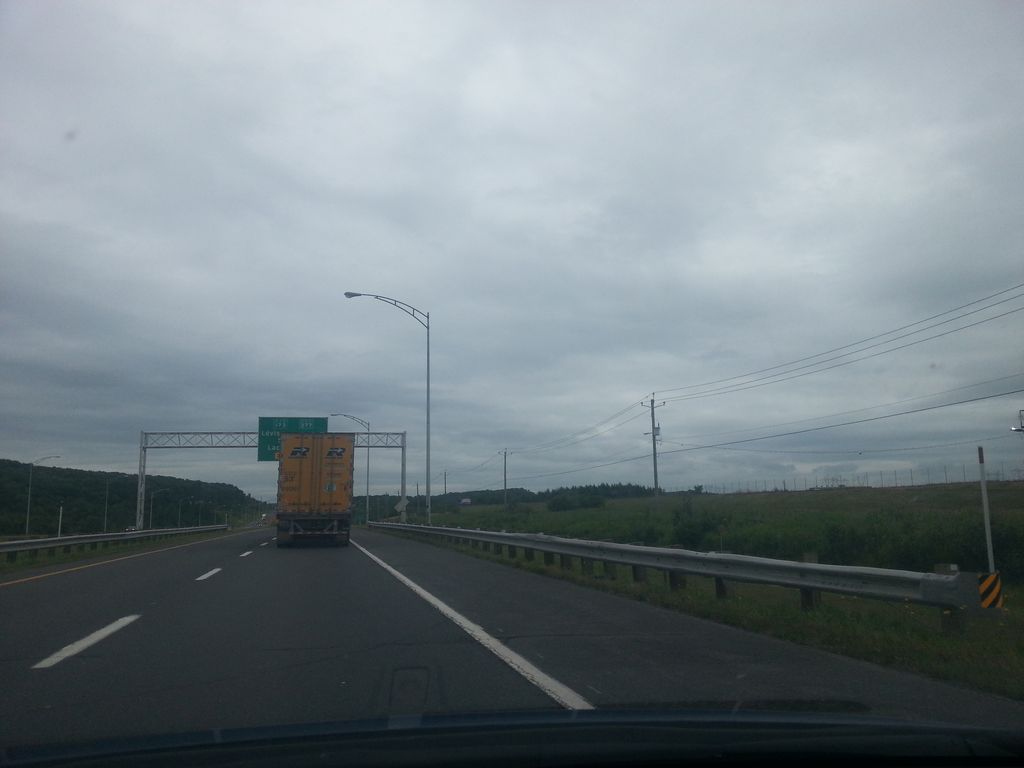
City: quebec_city